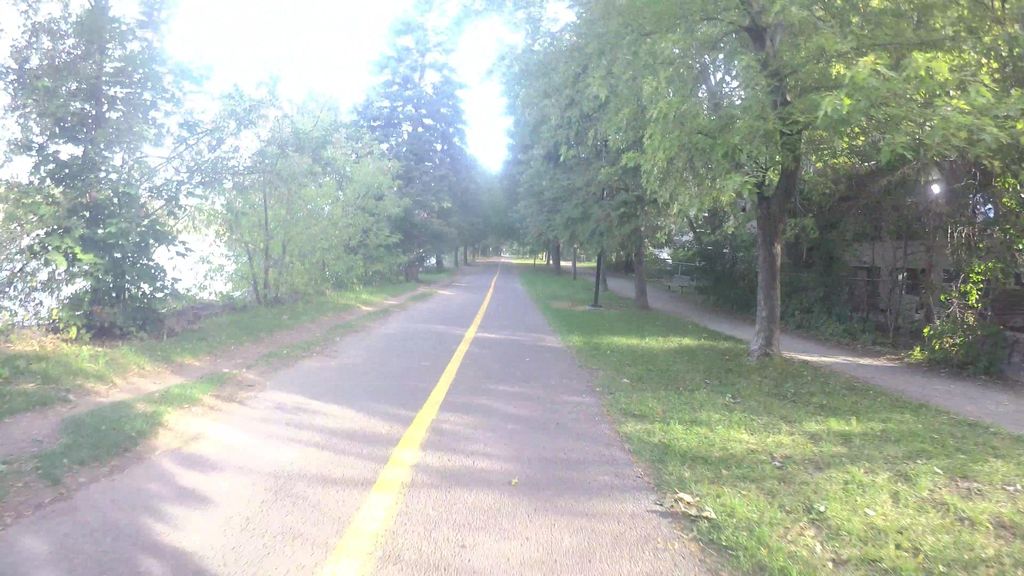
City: montreal